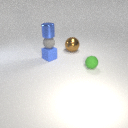
small blue rubber cube below small blue metal cylinder